Brain MRI, t2w sequence, axial 2D slice.
Patient: age 32, sex F, weight 95 kg, height 1.95 m
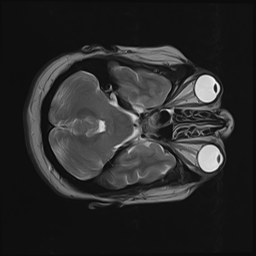